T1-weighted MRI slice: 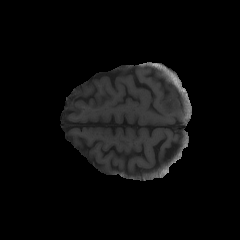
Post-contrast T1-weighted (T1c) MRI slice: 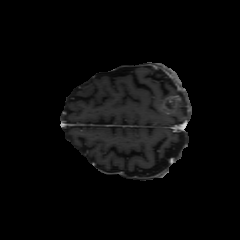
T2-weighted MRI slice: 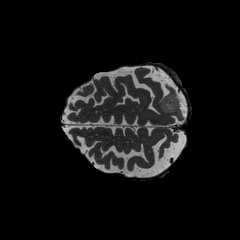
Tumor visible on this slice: yes